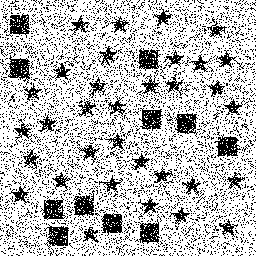
Squares: 11
Triangles: 0
Stars: 33
Total shapes: 44